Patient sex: F
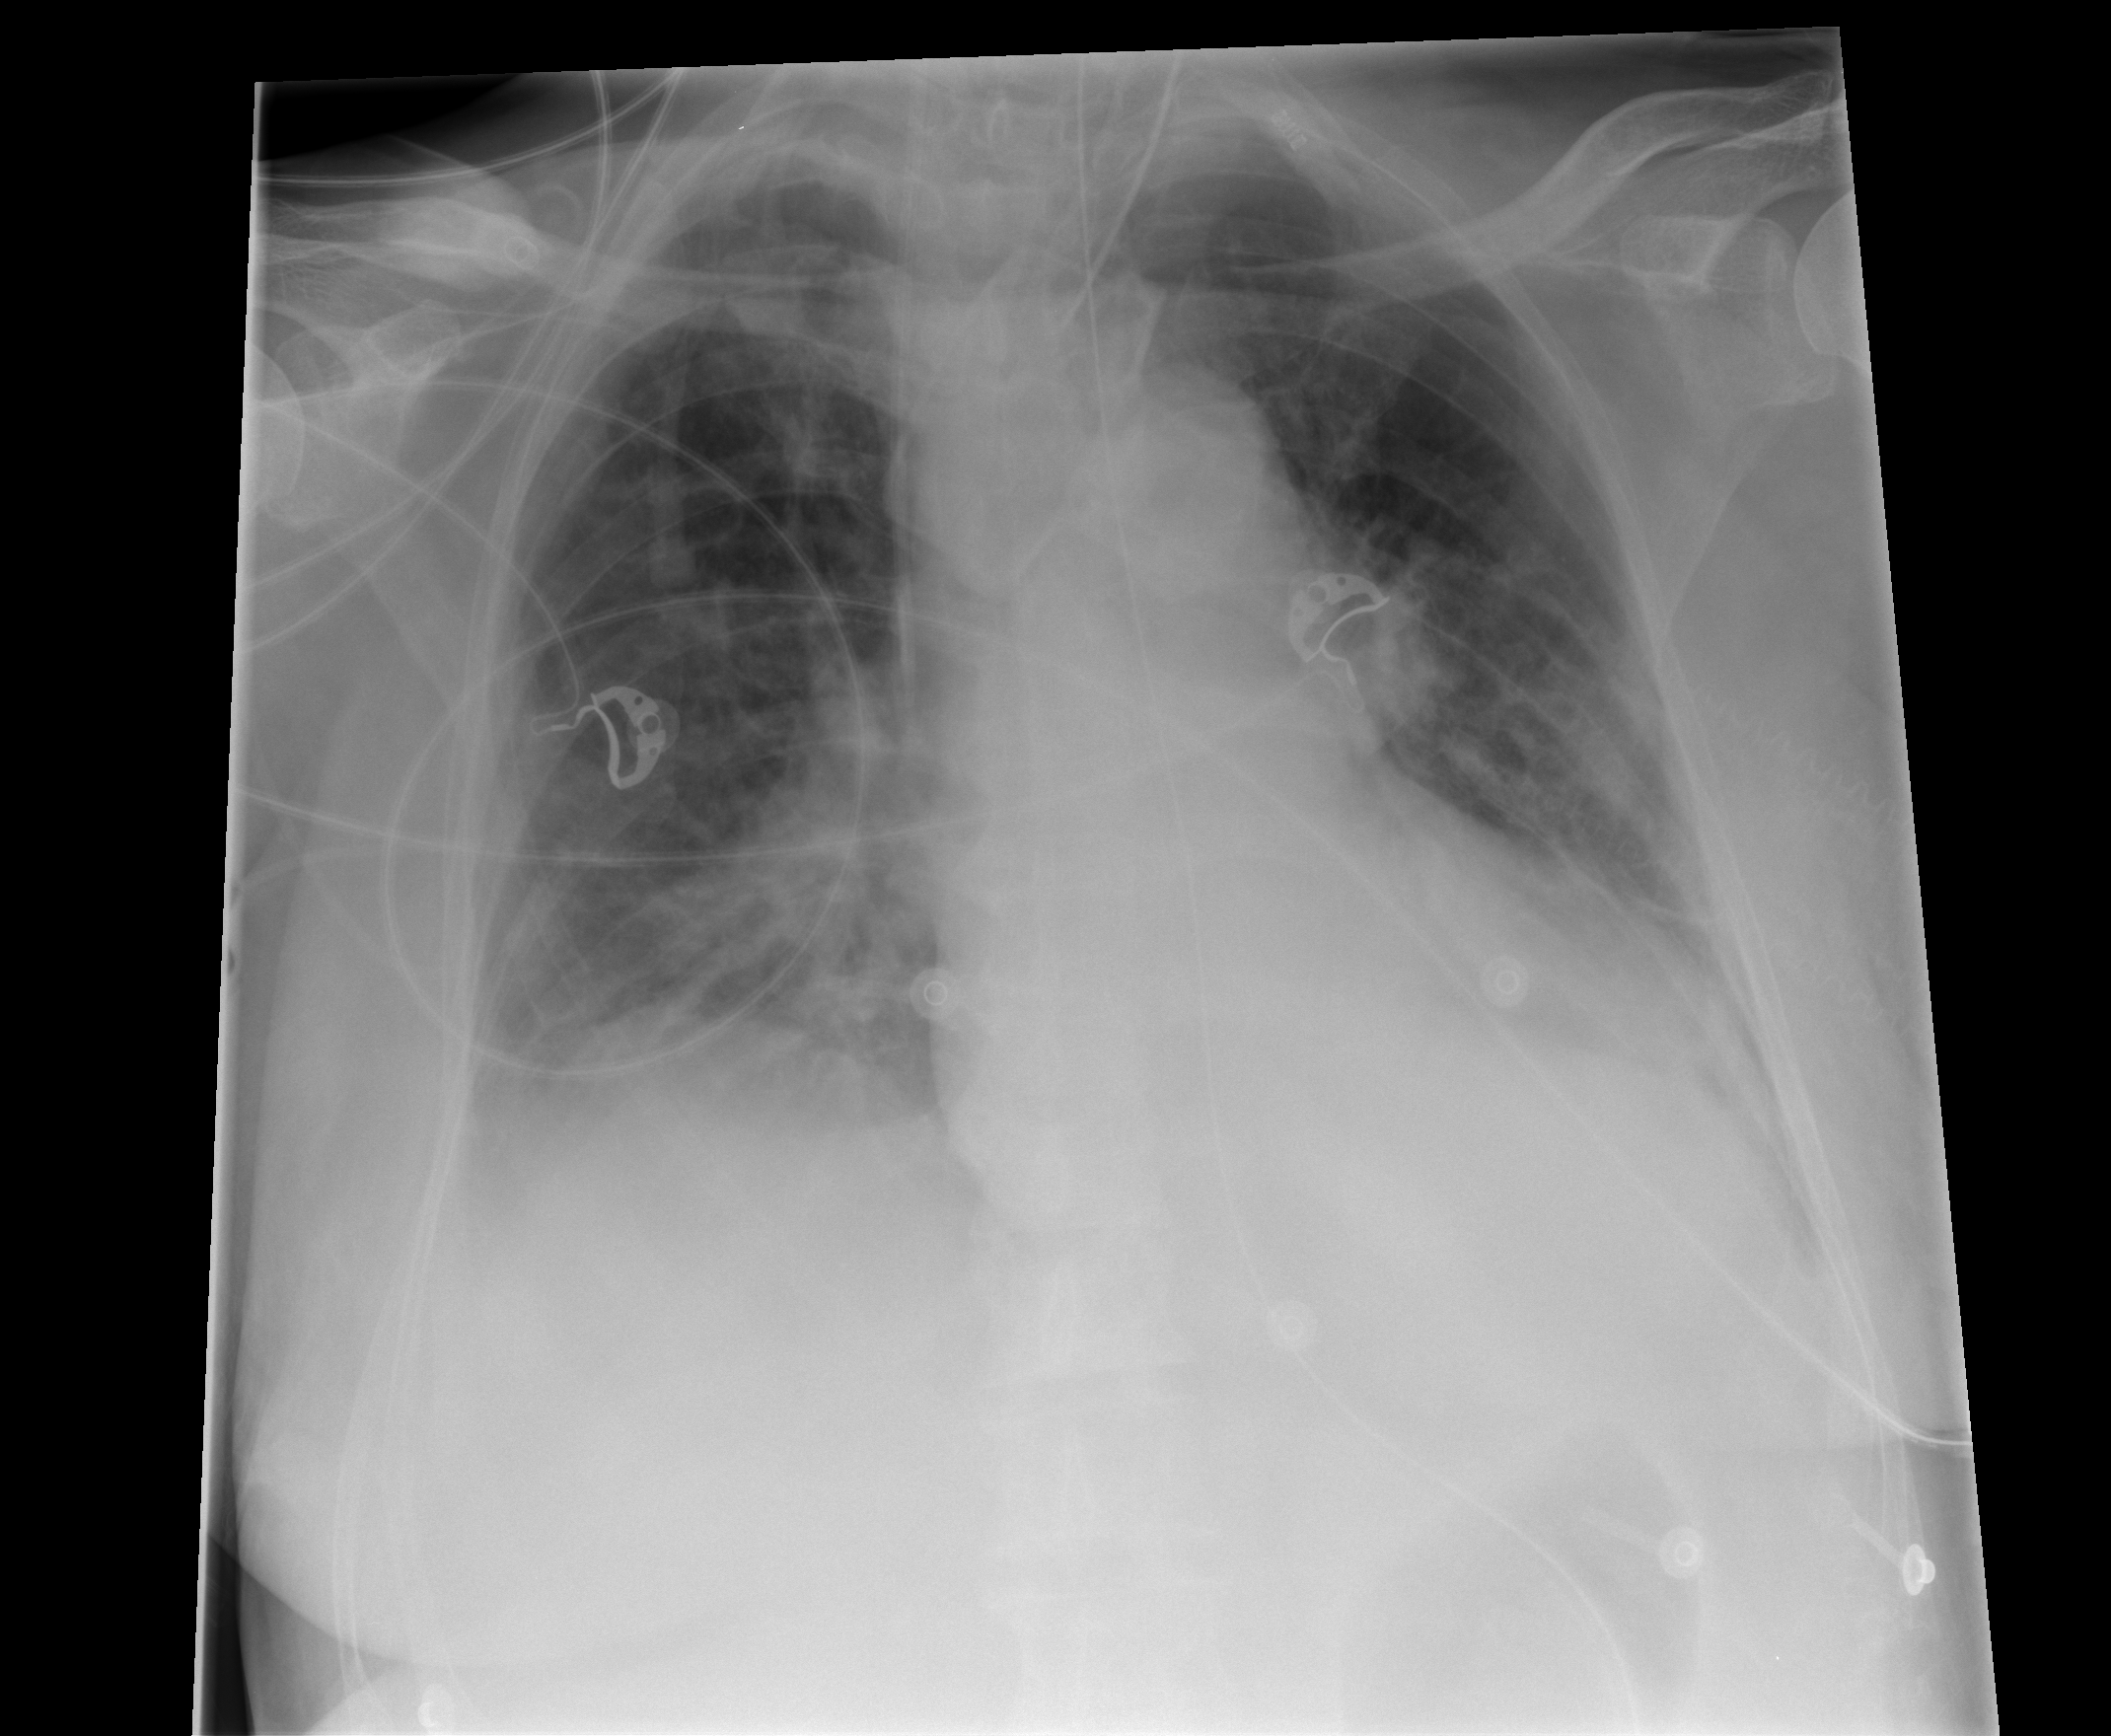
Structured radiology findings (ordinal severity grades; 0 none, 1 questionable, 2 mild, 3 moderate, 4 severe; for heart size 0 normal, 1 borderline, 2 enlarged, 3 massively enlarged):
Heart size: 2
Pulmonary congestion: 2
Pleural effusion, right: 1
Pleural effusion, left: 1
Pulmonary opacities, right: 2
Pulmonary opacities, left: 2
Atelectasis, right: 0
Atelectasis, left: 0